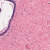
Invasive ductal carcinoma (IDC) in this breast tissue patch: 0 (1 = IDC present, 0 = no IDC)